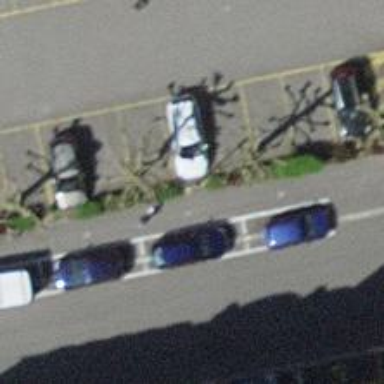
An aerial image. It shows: Urban tree with broadleaved leaves.